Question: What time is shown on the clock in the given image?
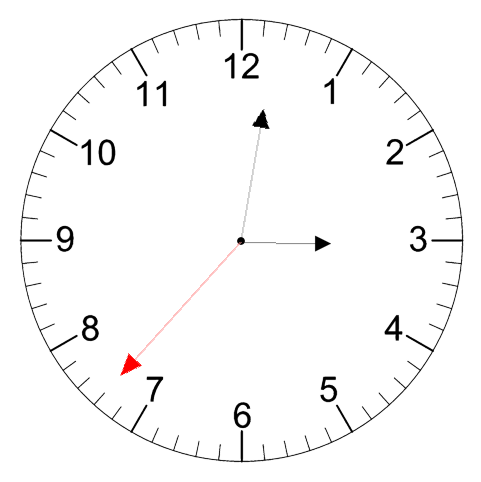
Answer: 03:01:37